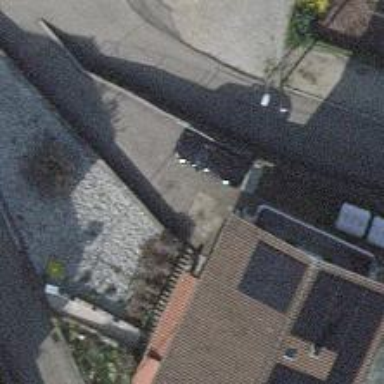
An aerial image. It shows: Retaining wall.